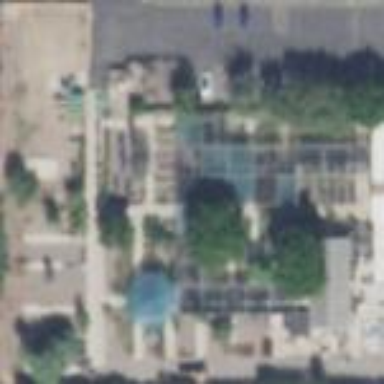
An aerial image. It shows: Plant nursery.